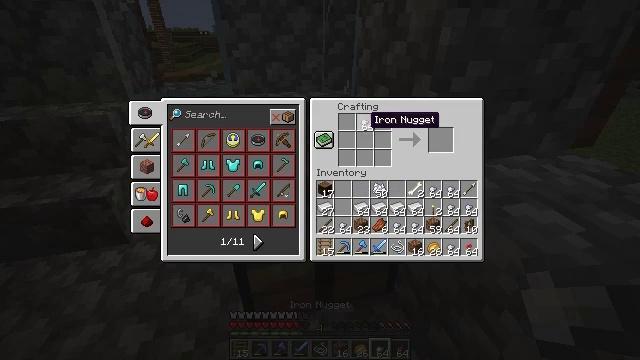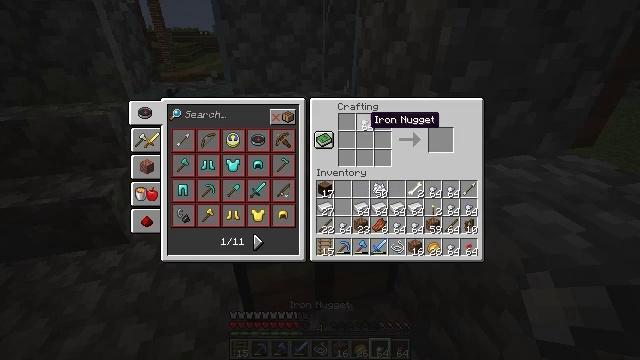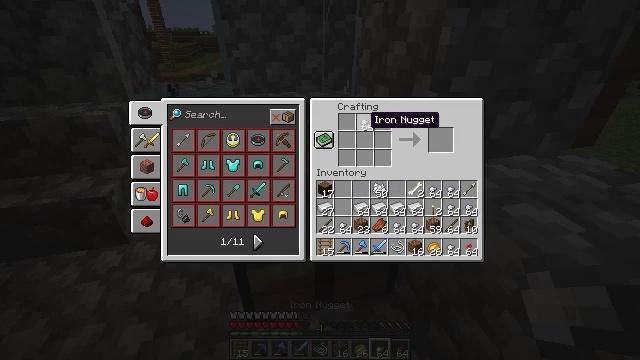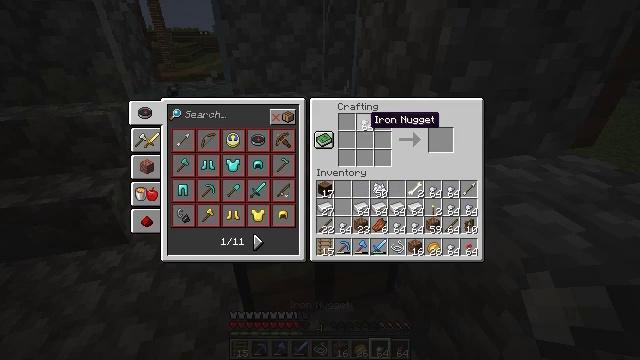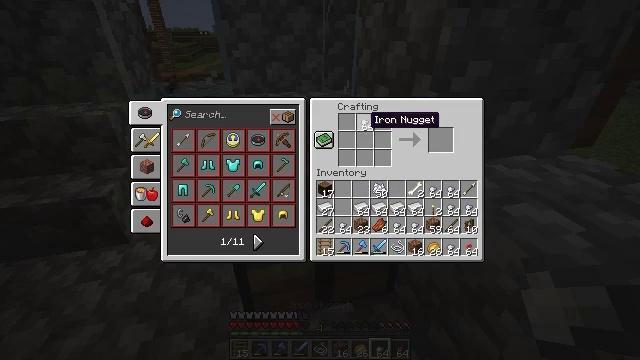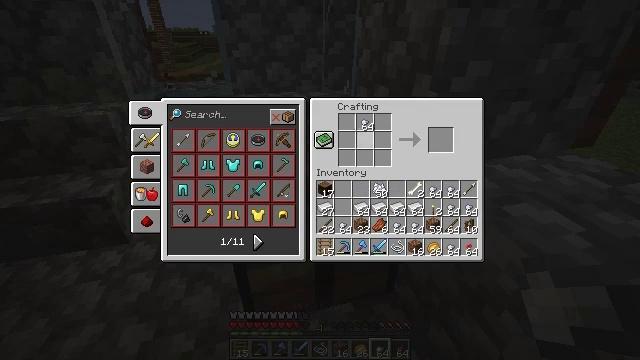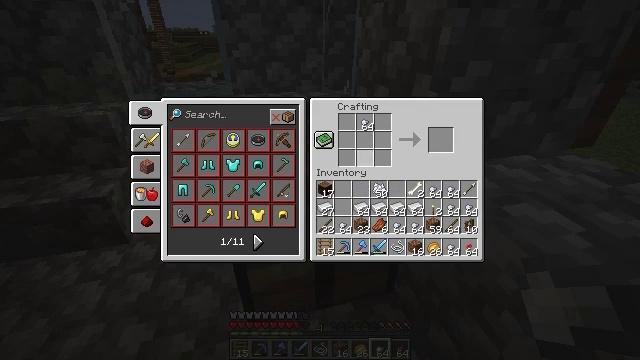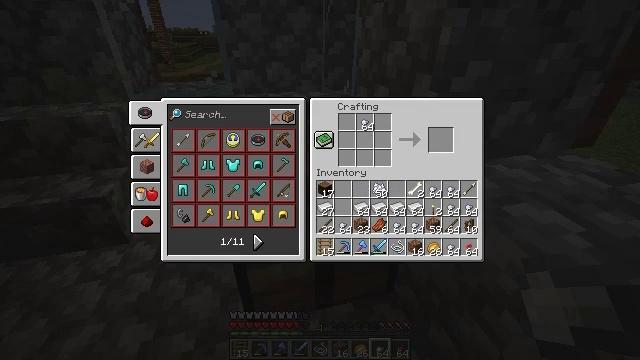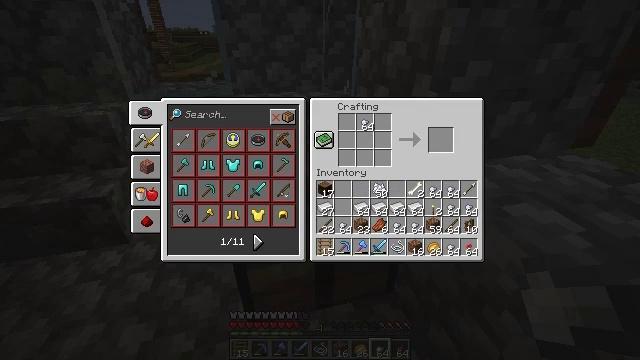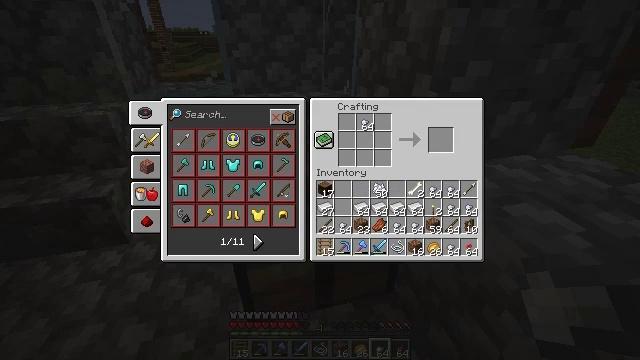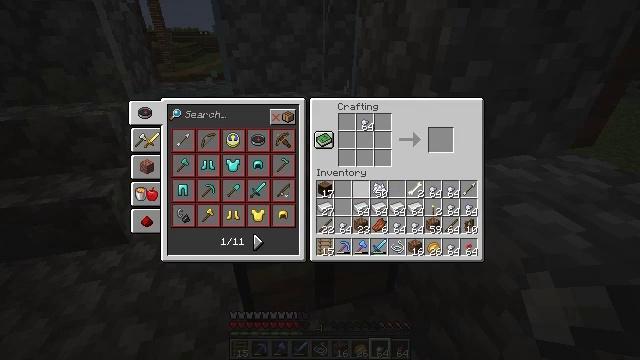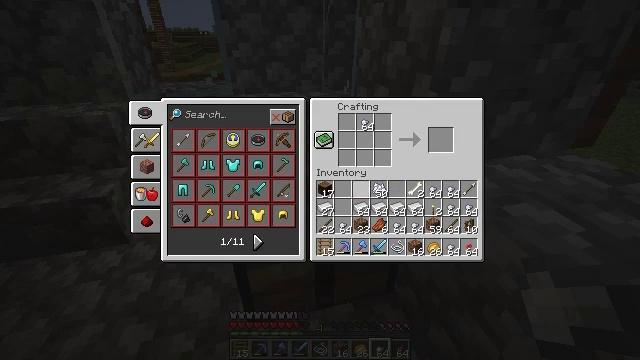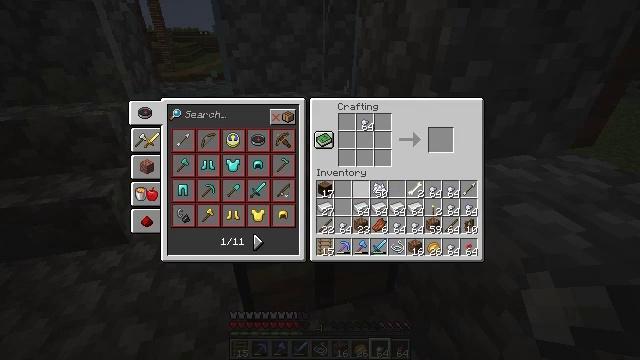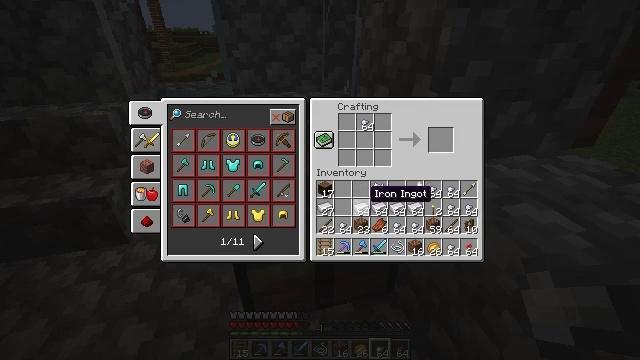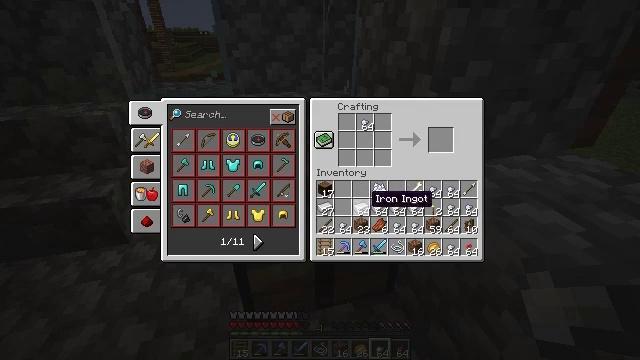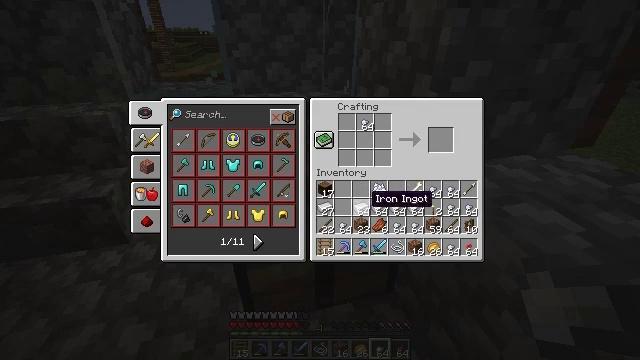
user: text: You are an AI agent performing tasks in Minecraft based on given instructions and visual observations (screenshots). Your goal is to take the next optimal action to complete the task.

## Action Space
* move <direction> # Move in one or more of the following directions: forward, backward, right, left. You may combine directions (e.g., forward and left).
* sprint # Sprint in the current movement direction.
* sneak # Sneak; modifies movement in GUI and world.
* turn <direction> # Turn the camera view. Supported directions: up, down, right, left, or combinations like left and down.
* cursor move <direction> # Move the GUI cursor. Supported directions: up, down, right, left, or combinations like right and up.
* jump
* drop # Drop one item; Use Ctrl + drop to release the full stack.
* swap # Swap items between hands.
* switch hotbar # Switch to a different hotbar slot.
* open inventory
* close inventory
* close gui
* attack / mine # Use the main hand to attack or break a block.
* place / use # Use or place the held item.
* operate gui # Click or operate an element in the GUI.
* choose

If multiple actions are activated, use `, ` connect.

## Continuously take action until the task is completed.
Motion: motion action
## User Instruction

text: Combine iron materials to craft a chain.
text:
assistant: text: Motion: no_op
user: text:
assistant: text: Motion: no_op
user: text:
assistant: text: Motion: no_op
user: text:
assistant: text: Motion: no_op
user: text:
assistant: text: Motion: cursor move down
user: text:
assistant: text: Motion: cursor move down
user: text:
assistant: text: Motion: cursor move down
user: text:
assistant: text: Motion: no_op
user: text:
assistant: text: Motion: no_op
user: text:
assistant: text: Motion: no_op
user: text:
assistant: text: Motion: no_op
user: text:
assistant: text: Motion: no_op
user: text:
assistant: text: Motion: cursor move down
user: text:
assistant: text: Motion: no_op
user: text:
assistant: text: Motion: no_op
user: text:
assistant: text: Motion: no_op
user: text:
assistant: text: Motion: operate gui
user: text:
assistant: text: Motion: operate gui
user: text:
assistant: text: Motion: cursor move up, operate gui
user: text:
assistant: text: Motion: cursor move up
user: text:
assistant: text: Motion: cursor move up
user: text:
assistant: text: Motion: no_op
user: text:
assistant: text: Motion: no_op
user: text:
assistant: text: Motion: no_op
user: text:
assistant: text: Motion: no_op
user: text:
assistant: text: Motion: no_op
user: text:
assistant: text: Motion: operate gui
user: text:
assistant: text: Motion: operate gui
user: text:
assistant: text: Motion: operate gui
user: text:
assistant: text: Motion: operate gui